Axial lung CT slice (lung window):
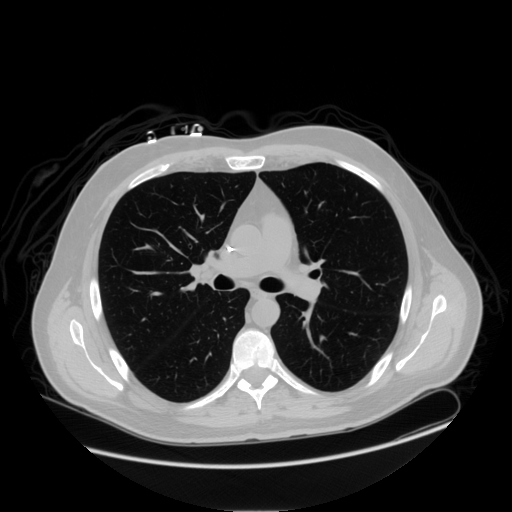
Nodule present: no